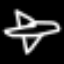
Label: airplane